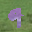
Label: 9